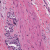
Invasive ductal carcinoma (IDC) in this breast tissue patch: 1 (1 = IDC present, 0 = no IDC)